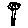
Label: flower